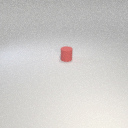
small red rubber cylinder